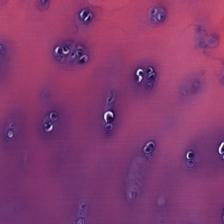
Label: Non-Tumor